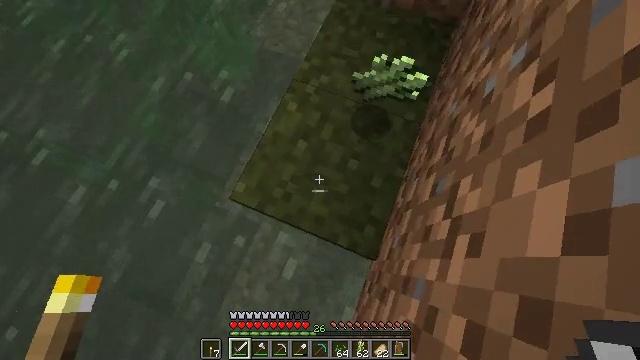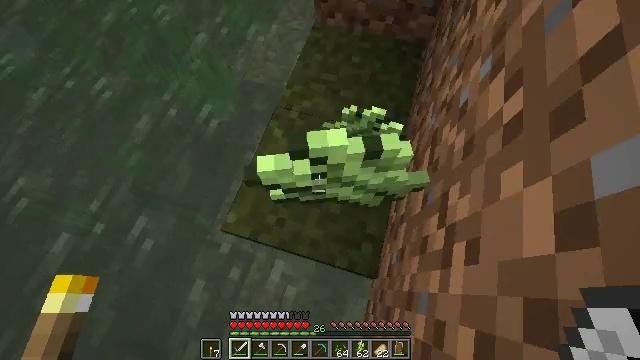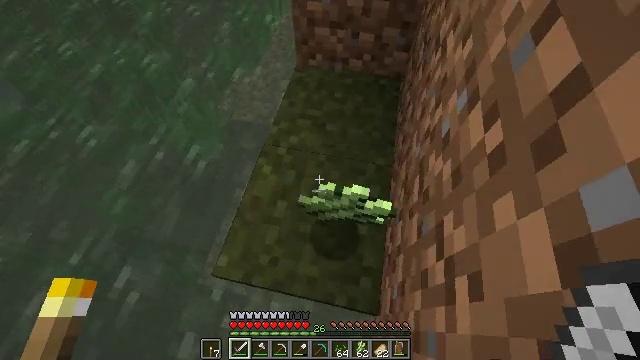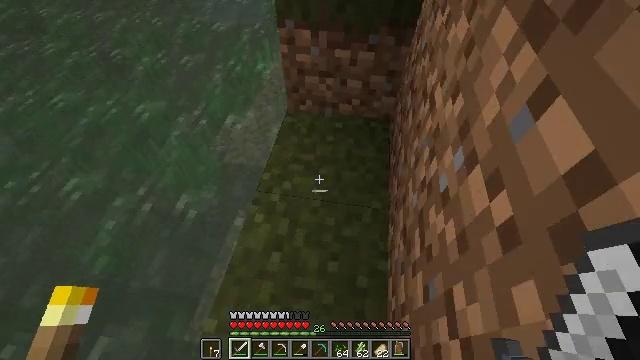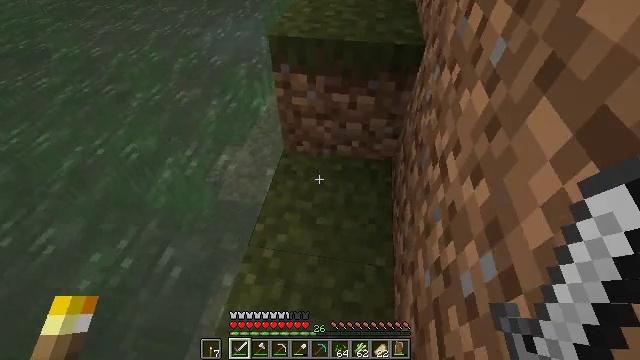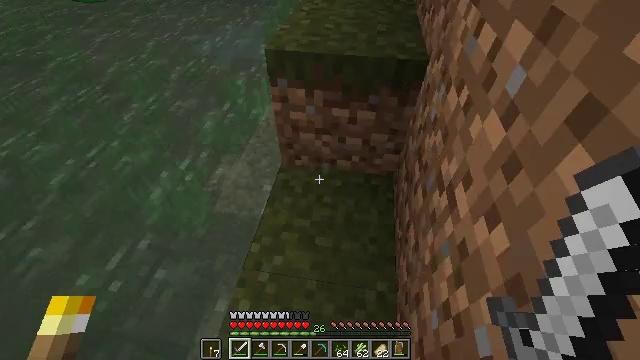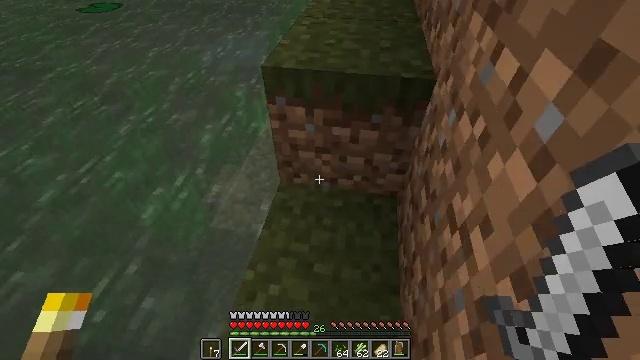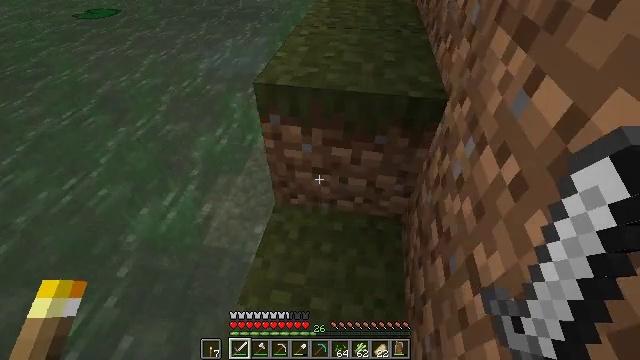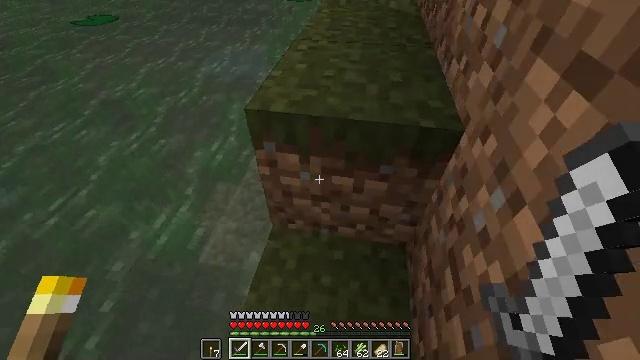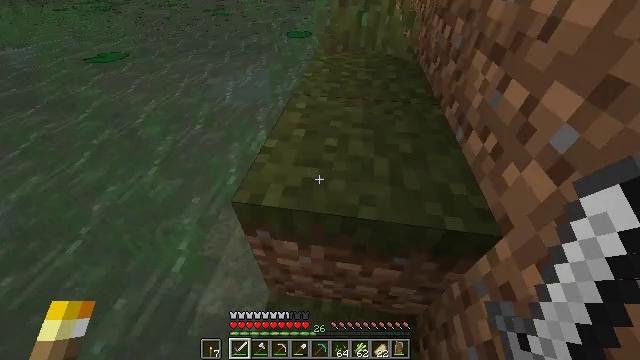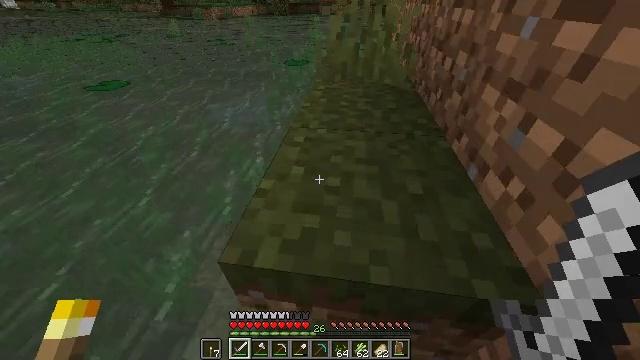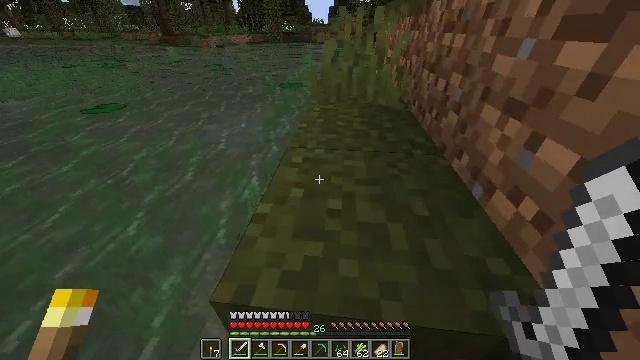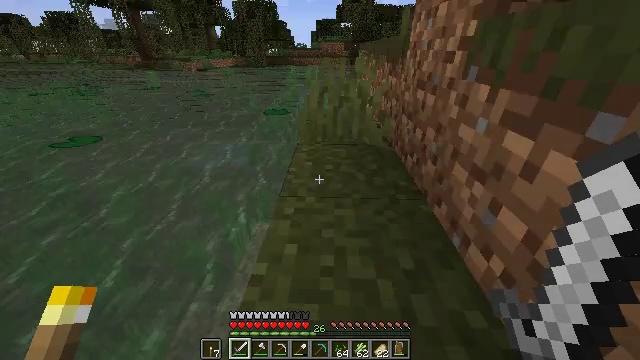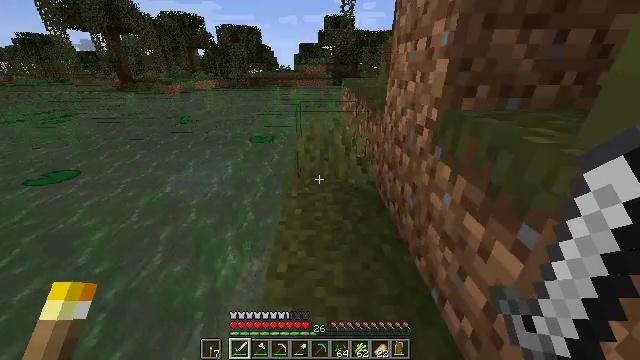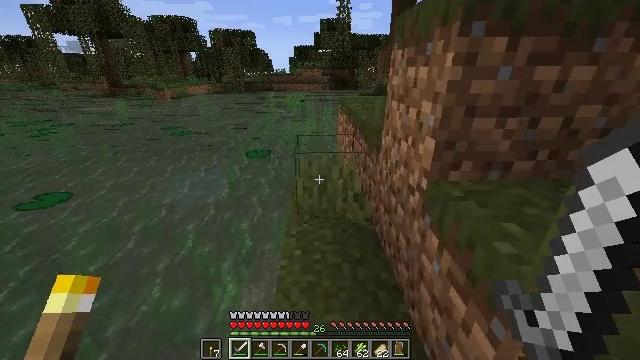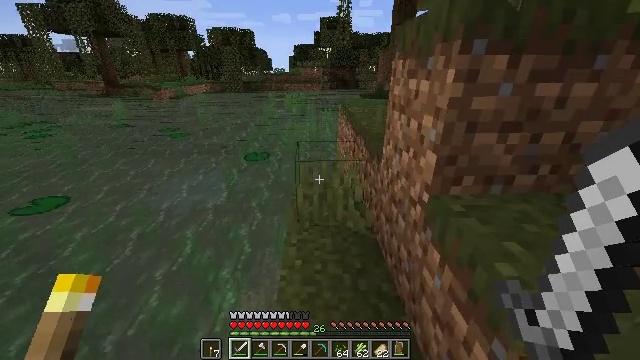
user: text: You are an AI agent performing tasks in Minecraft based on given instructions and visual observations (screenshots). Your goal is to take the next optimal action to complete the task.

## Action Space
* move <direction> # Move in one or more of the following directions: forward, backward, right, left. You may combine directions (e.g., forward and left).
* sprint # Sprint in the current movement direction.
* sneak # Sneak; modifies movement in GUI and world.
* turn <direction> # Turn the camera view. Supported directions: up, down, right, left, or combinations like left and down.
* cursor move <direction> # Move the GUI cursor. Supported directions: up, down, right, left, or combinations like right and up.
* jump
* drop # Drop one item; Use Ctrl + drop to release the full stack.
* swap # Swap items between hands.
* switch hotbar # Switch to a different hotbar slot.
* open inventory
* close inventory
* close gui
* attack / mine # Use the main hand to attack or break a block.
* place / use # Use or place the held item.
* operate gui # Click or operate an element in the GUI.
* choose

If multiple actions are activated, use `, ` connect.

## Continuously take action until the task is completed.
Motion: motion action
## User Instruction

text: Harvest sugar cane from the plant.
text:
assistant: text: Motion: turn right and up
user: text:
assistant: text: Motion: move forward, turn right and up
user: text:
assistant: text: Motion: move forward, turn right and up
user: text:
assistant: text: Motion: move forward, turn up
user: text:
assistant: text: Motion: move forward
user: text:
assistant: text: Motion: move forward, turn up
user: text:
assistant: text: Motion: move forward, sprint
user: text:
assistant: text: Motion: move forward, sprint
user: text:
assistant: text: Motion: move forward, sprint, turn up
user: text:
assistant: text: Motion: move forward, sprint, turn up
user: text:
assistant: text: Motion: move forward, sprint, turn right and up
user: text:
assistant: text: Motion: move forward, sprint, turn right and up, jump
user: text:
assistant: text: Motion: move forward, sprint, turn right and up, jump
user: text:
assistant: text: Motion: move forward, sprint, jump
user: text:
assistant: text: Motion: move forward, sprint, jump
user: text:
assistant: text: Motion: move forward, sprint
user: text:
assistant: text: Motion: move forward, sprint
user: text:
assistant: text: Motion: move forward, sprint
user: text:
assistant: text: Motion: move forward, sprint
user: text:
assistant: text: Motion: move forward, sprint
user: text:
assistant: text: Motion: move forward, sprint, turn right
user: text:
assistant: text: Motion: move forward, sprint, turn right
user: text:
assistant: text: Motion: move forward, sprint, turn right and up
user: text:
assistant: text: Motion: move forward, sprint, turn right and up
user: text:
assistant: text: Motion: move forward, sprint
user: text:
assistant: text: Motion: move forward, sprint, turn right, jump
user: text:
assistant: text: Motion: move forward, sprint, turn right and up, jump
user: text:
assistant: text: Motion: move forward and move right, sprint, turn right, jump
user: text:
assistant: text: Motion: move forward and move right, sprint, turn right, jump
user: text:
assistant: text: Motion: move forward and move right, sprint, jump